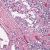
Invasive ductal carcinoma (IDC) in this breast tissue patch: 1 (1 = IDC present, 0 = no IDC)